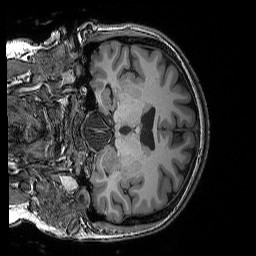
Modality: T1w
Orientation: coronal
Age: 27
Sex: female
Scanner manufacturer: siemens
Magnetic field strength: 3 T
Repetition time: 2.25 s
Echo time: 0.00418 s